Interaction volume radius: 5 \u00c5
Interaction volume height: 10 \u00c5
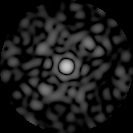
Disorder parameter: 0.8357